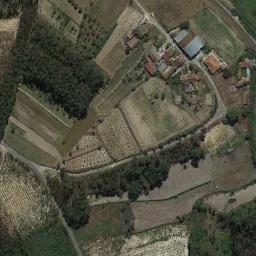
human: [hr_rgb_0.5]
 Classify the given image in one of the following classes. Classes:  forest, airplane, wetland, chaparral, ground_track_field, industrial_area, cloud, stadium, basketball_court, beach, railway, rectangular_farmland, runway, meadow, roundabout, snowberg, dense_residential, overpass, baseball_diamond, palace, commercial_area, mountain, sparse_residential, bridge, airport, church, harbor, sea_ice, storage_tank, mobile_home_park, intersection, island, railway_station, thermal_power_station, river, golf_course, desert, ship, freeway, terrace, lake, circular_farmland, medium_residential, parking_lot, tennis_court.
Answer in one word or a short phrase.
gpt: terrace